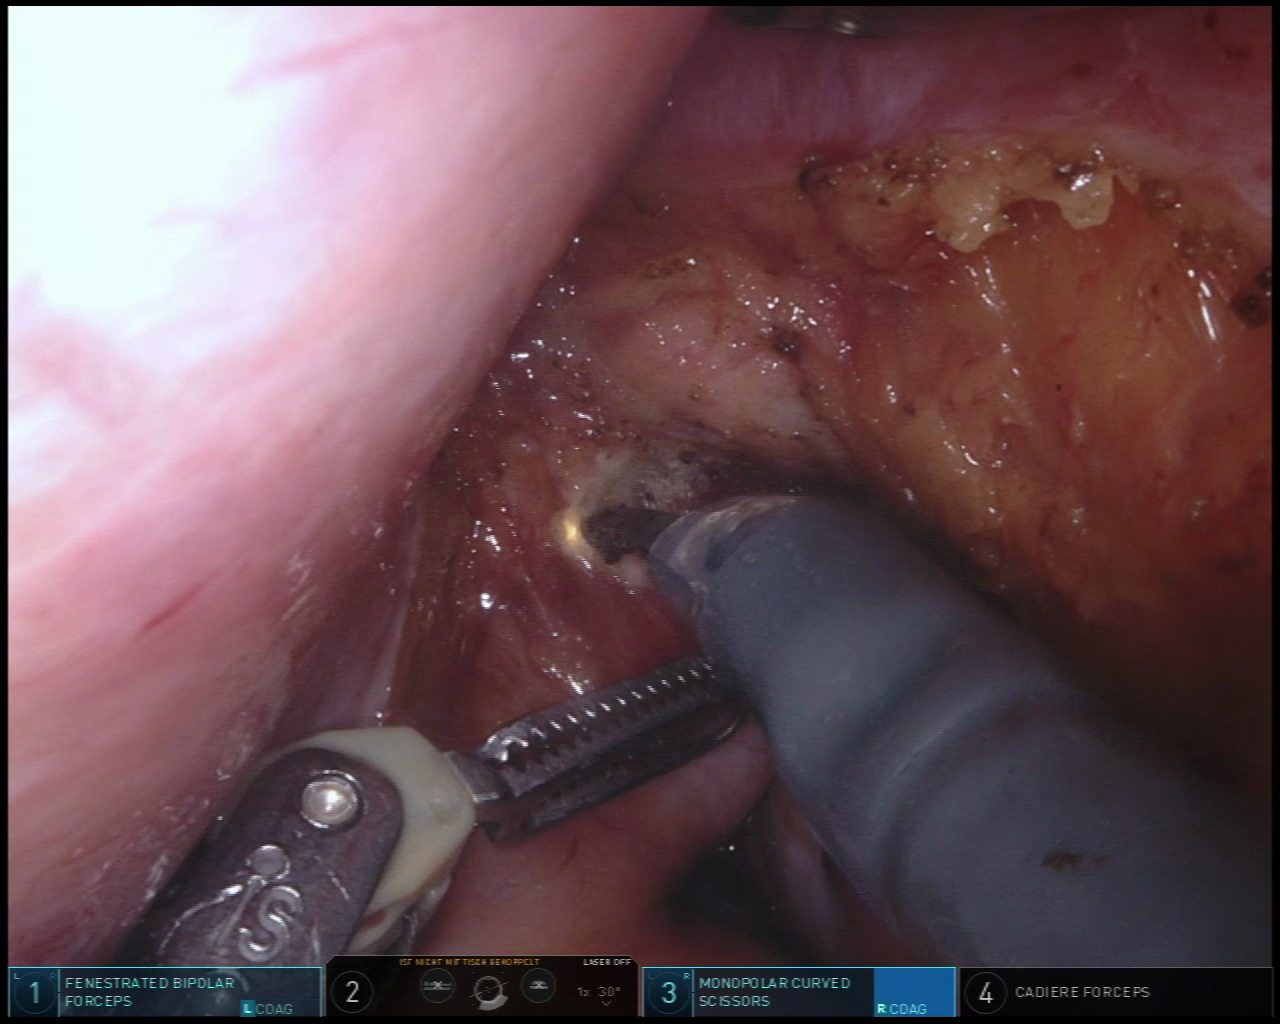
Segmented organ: vesicular_glands
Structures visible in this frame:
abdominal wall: no
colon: no
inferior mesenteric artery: no
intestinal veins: no
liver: no
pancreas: no
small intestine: no
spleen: no
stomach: no
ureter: no
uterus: no
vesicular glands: yes